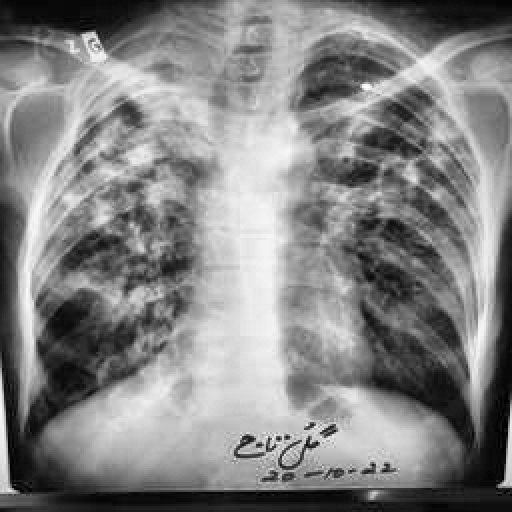
Finding: TUBERCULOSIS